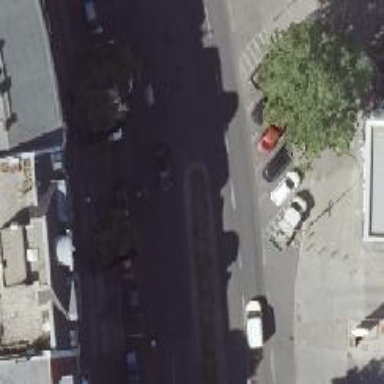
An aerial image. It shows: Secondary road with asphalt surface. There is lane designated for parking on the right side.